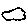
Label: cloud